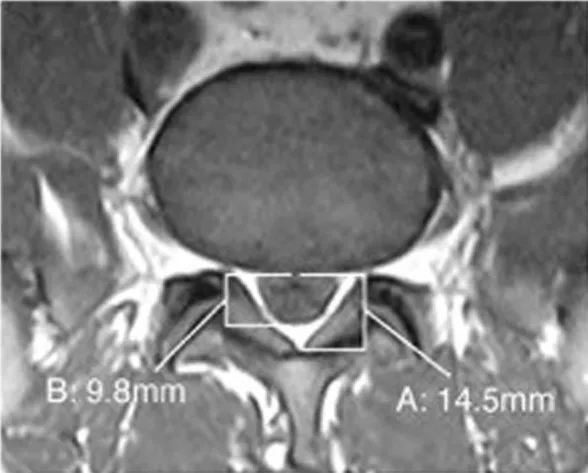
case 2, epidural fat measurement pre LESI, demonstrating a grade 0, or normal finding. "A" demonstrates the spinal canal, "B" demonstrates the dural sac, and EF is the difference between these measurements. The L4-5 disc herniation is not visualized on this image.
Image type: radiology (mri)